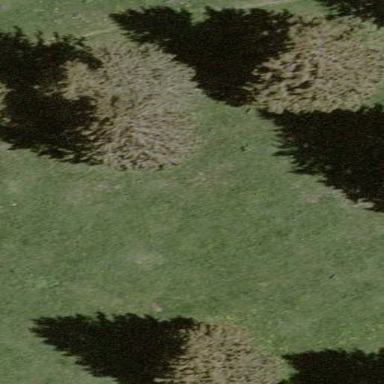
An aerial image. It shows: Forest area.